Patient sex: M
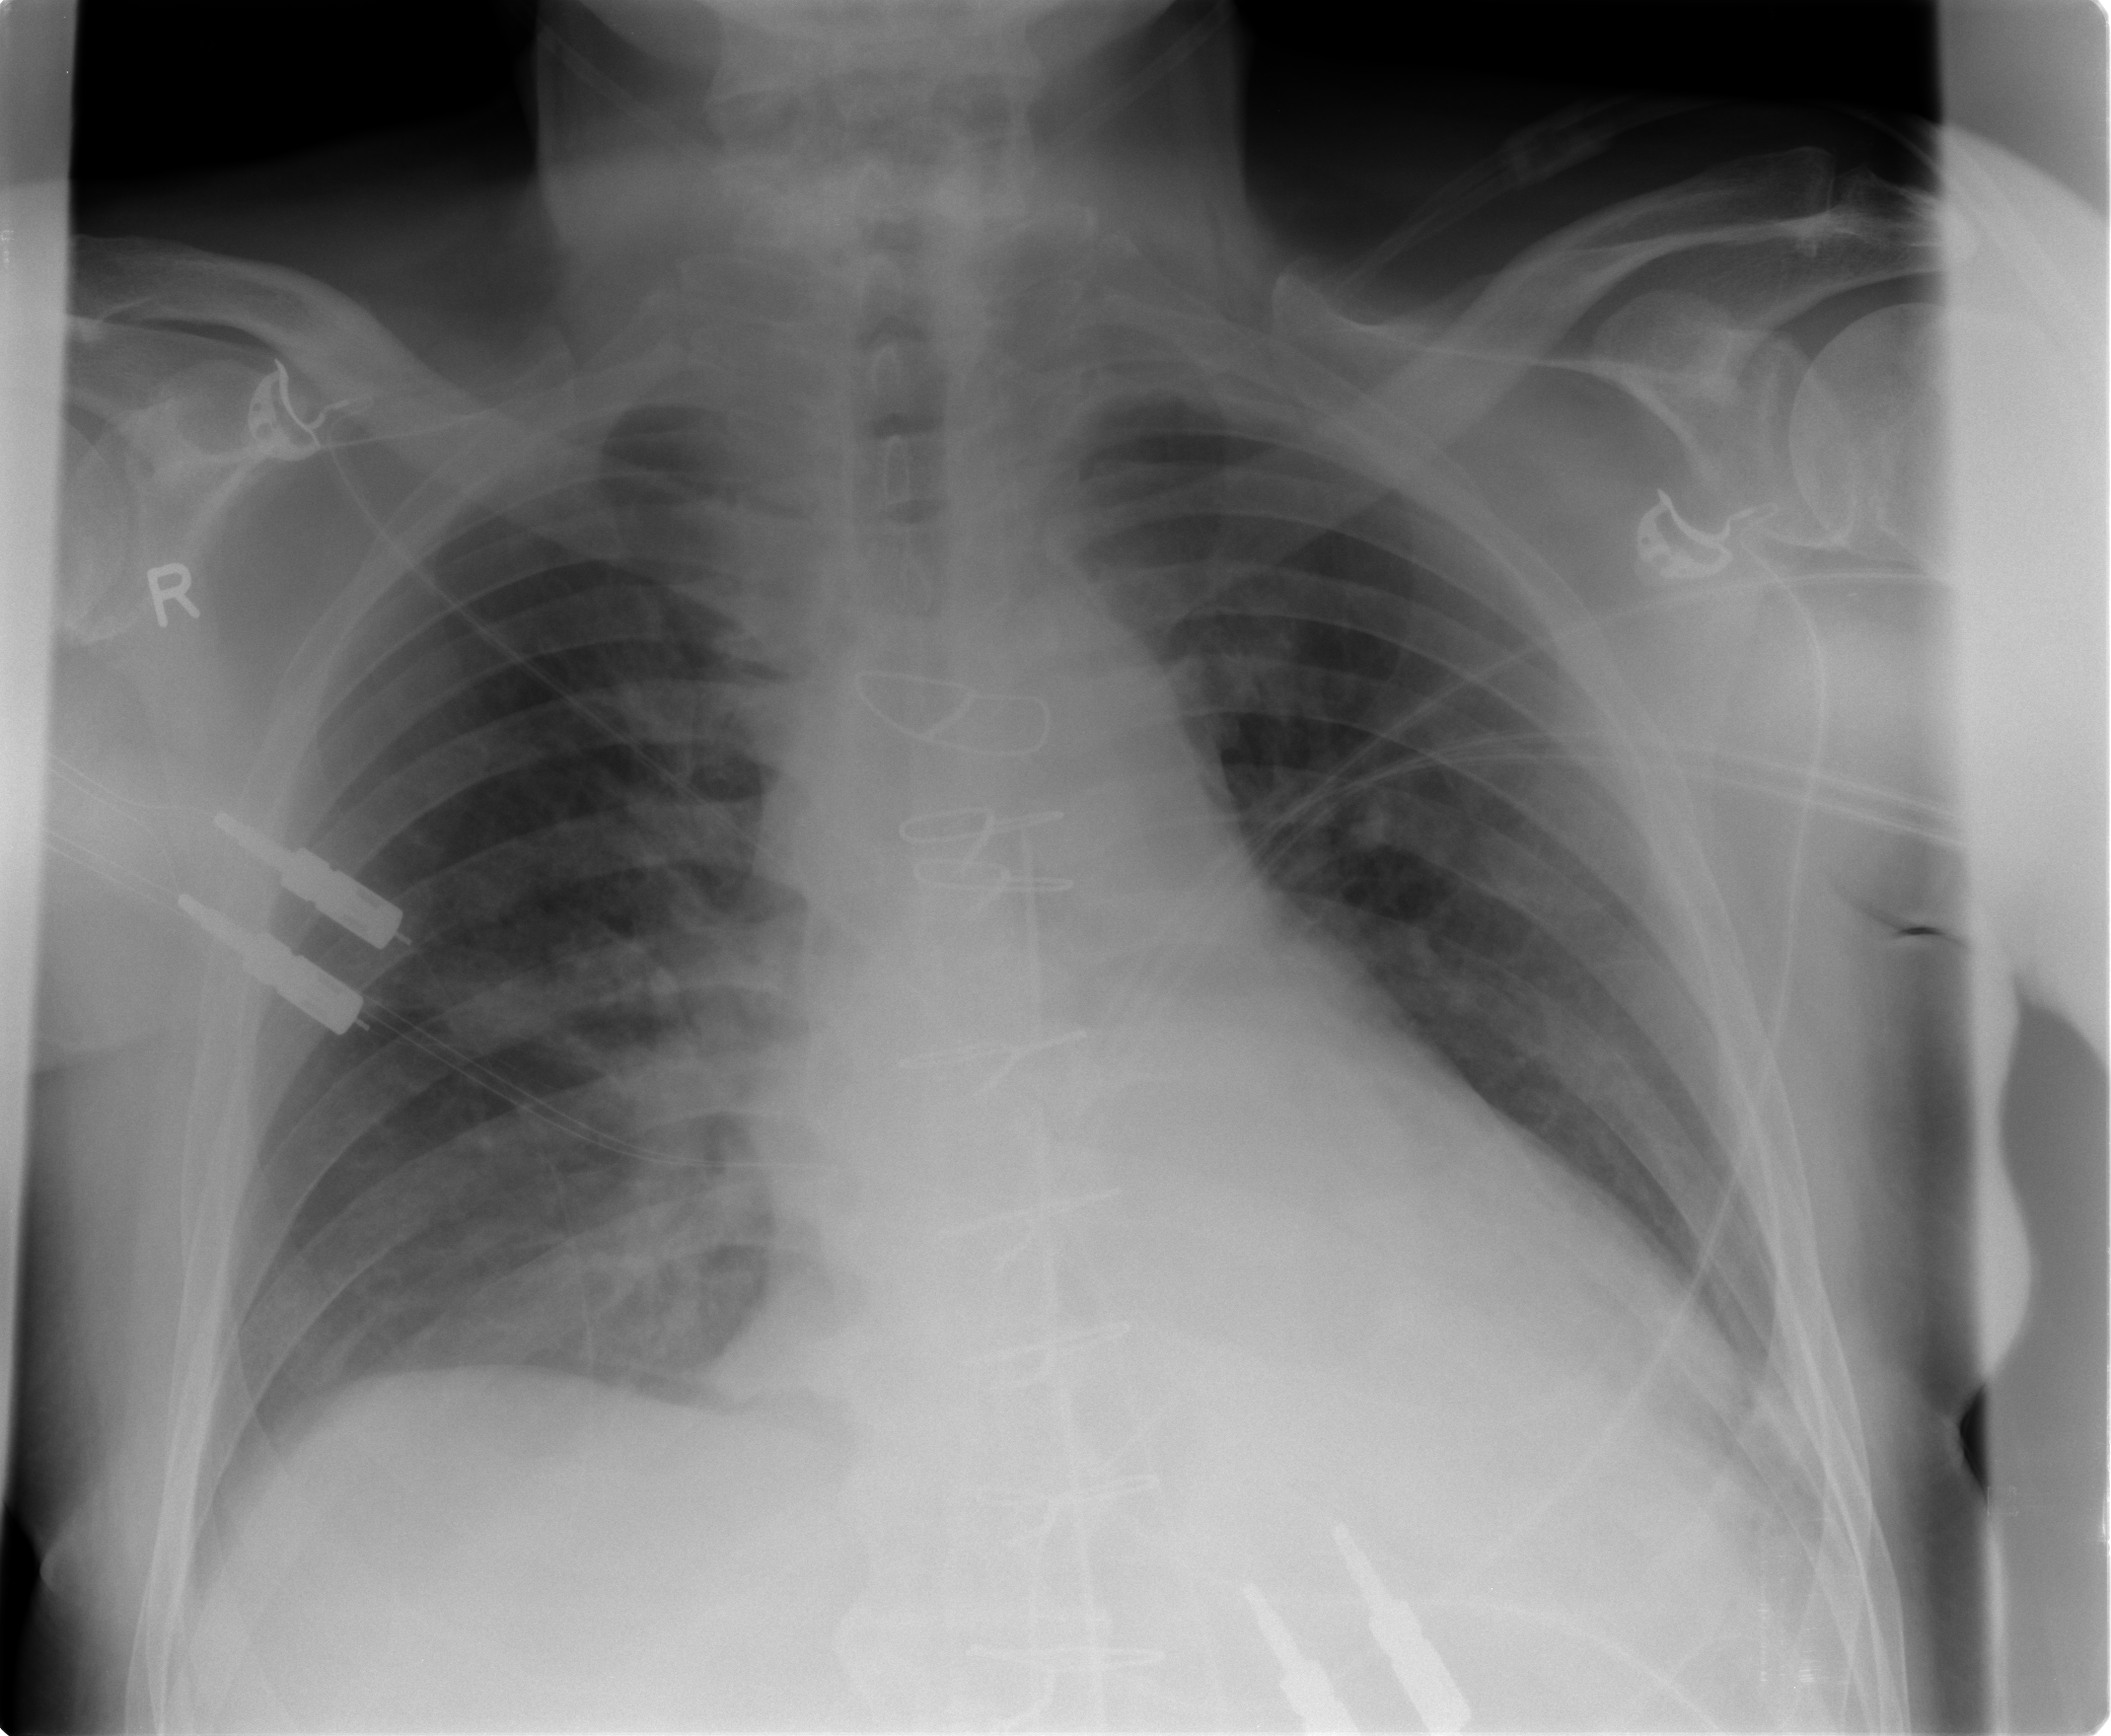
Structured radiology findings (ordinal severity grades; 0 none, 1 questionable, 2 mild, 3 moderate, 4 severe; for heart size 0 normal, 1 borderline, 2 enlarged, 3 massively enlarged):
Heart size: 2
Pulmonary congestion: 2
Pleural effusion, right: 0
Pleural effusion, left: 0
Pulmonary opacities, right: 0
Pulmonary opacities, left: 0
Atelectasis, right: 2
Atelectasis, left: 0